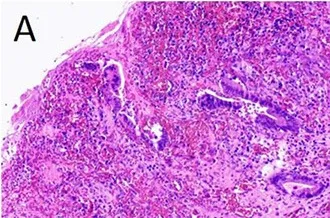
Postoperative pathology (HE staining) reveals intestinal vasodilation, congestion, edema, fibrous tissue hyperplasia, scattered infiltration of inflammatory cells, and partial mucosal defects accompanied by ulcer formation. X40.
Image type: pathology (h&e)